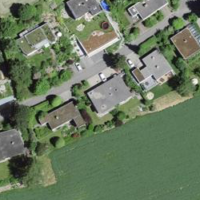
EUNIS habitat code: 55
Species observed at this site:
Tanacetum vulgare